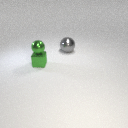
small green metal cube below small green metal sphere